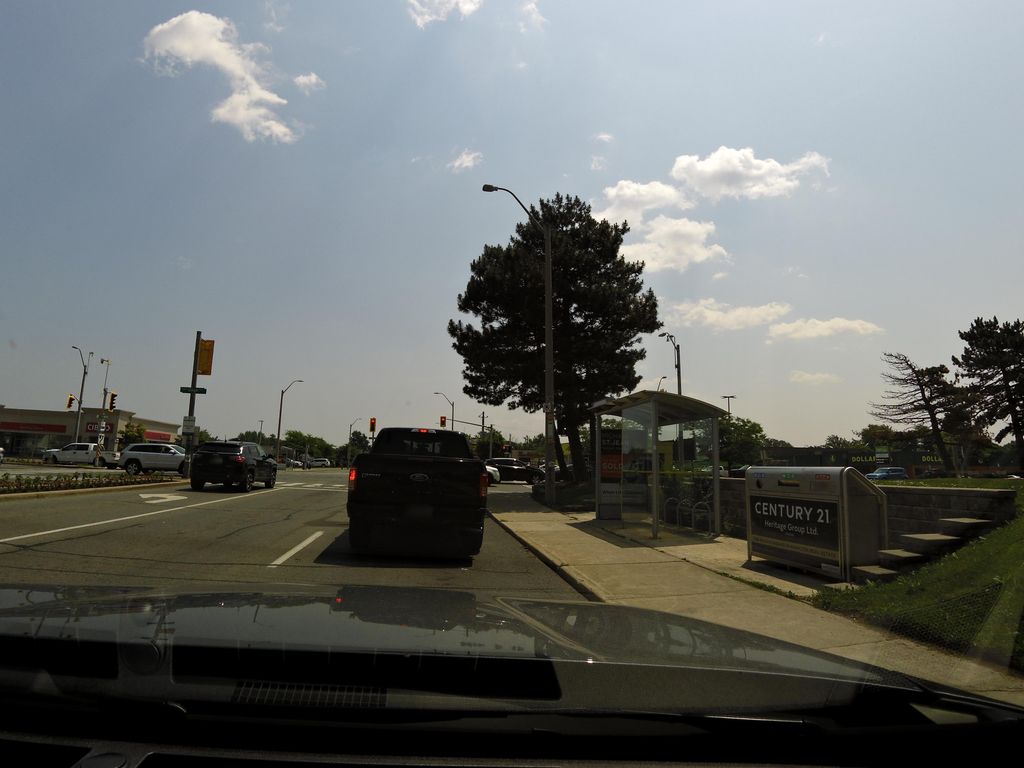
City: hamilton